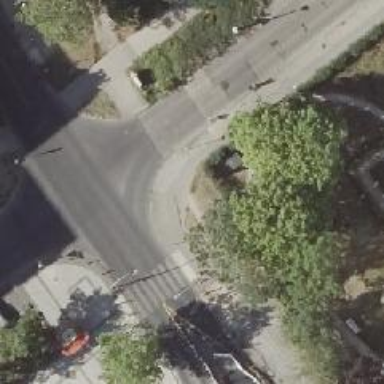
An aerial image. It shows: Unmarked crossing on the road.